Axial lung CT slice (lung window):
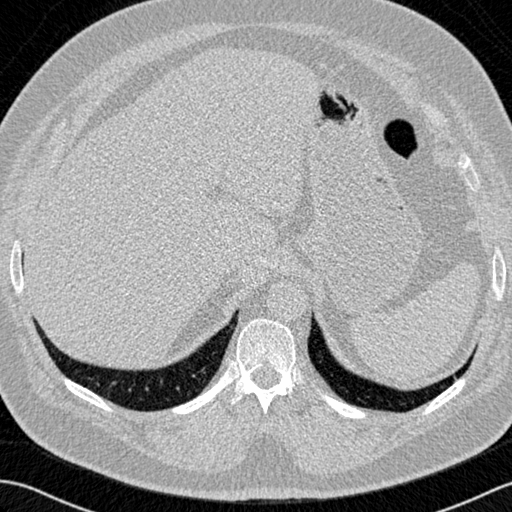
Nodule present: no